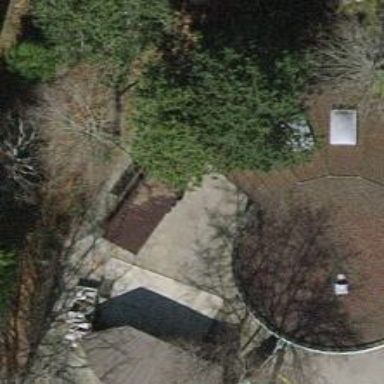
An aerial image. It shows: Evergreen needle-leaved tree in cemetery.